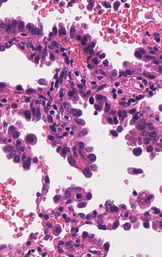
Tumor epithelial tissue: yes
Tumor-associated stroma tissue: yes
Normal tissue: no